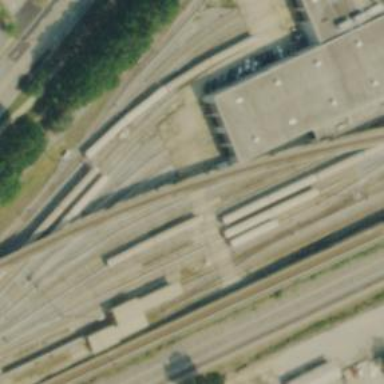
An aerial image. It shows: Electrified rail service yard.